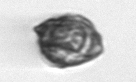
Label: Kryptoperidinium_triquetrum